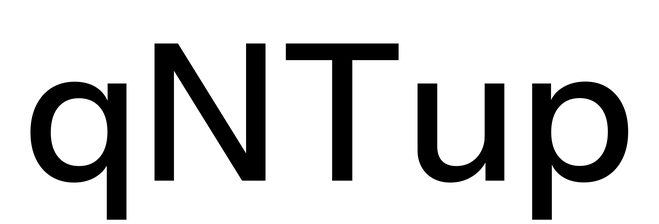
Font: InstrumentSans_Medium